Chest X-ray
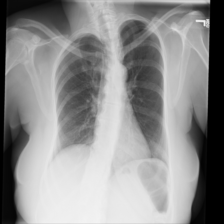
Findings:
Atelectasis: negative
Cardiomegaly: negative
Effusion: negative
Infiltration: negative
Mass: negative
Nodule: negative
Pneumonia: negative
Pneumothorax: negative
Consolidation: negative
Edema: negative
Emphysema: negative
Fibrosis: negative
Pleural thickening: negative
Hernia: negative